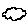
Label: cloud